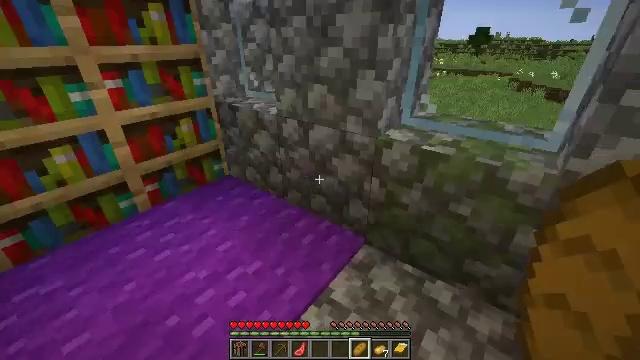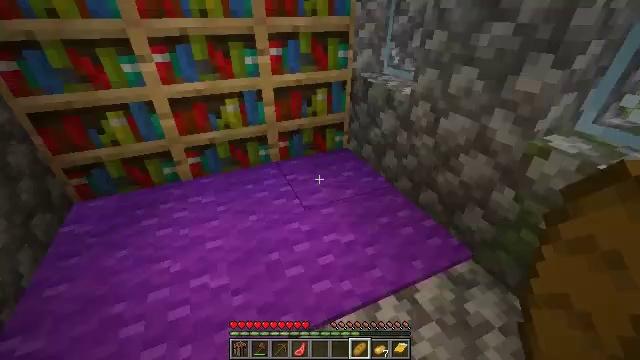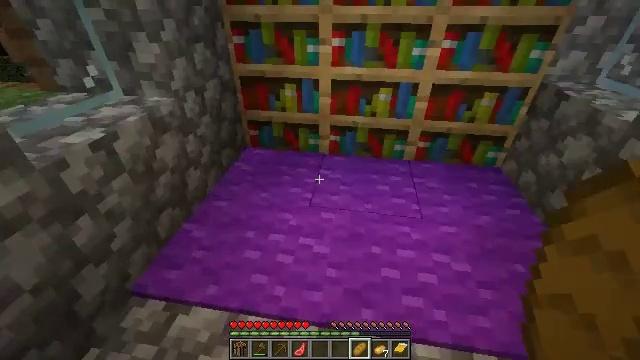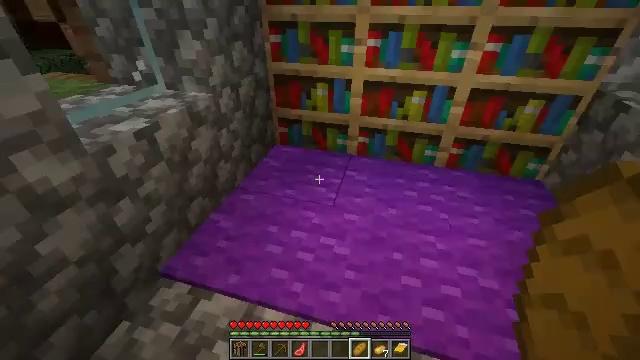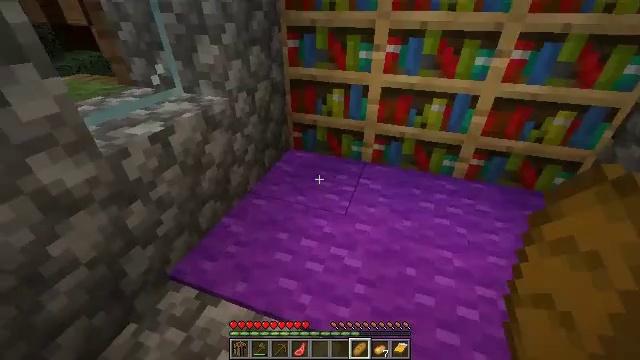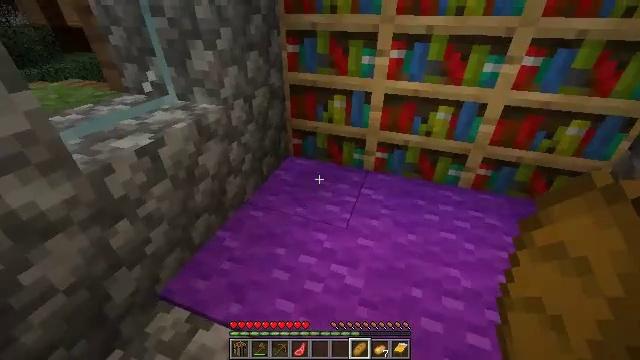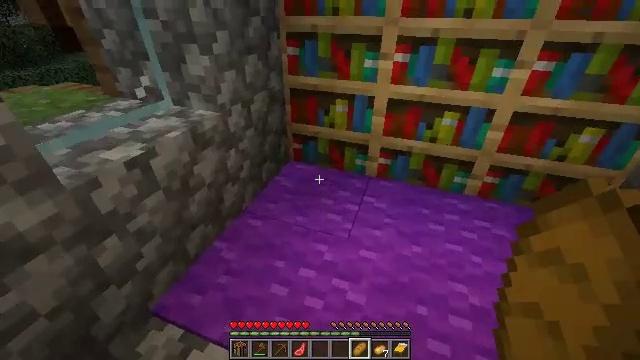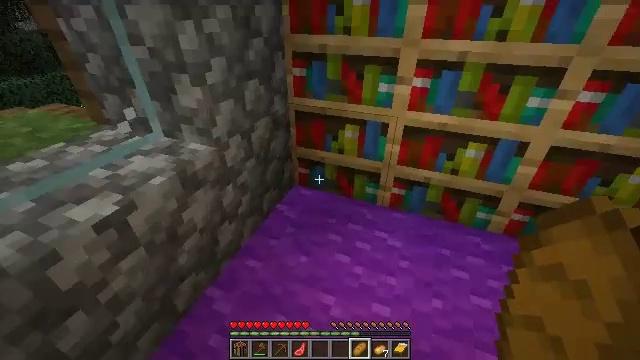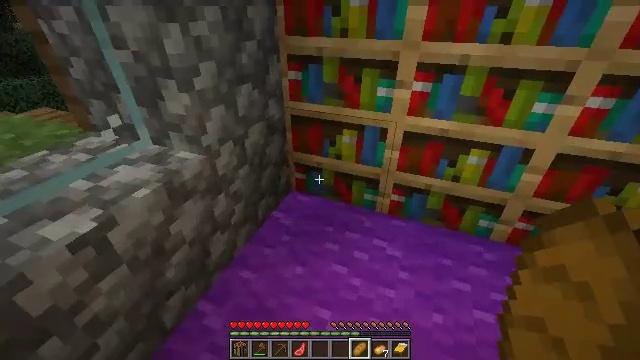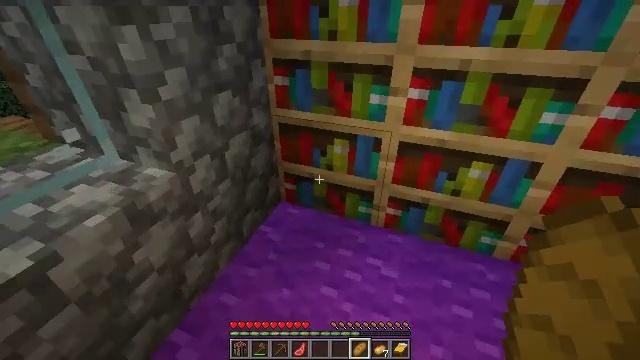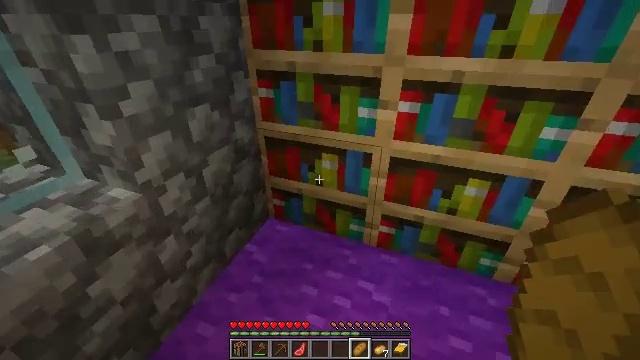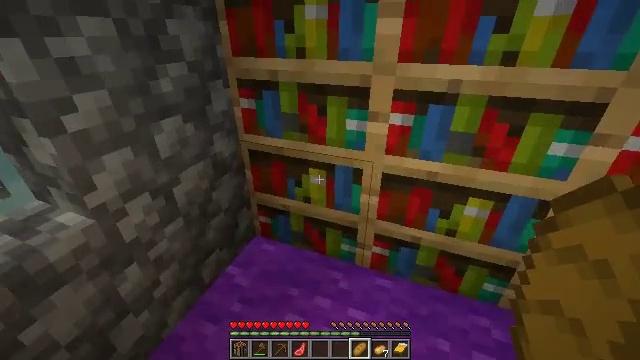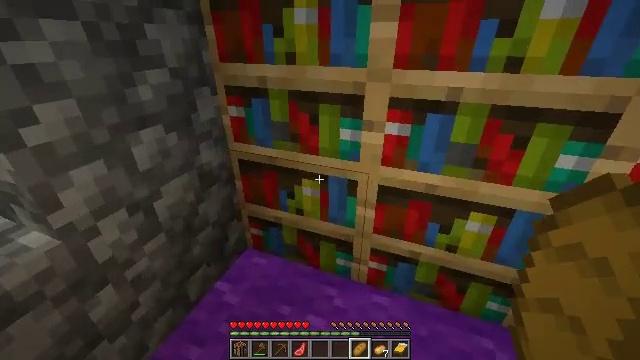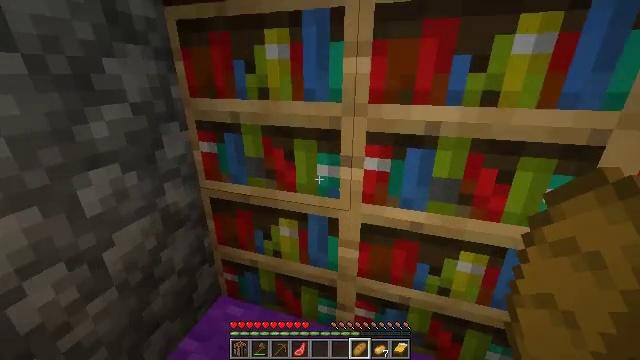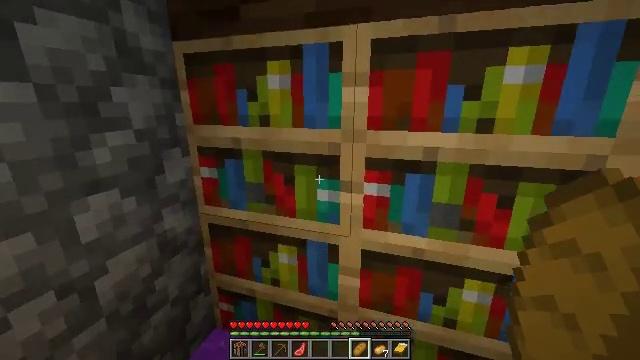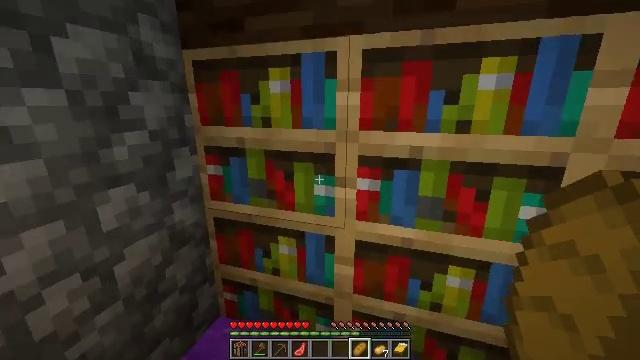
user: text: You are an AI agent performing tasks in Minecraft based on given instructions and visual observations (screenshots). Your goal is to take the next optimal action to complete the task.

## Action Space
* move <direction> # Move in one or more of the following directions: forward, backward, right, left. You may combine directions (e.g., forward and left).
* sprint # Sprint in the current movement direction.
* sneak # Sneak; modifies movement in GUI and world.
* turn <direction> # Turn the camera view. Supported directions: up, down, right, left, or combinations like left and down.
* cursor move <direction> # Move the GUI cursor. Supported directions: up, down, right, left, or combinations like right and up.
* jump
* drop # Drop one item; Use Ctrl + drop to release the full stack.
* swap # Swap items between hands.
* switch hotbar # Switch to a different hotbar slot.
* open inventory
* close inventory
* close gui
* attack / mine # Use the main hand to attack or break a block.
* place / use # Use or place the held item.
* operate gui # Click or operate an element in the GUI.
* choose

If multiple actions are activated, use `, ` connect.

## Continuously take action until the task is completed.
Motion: motion action
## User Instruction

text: Reclaim bookshelf materials.
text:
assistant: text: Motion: turn left and down
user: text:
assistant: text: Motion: turn left and down
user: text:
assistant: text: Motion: turn left
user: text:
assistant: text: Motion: move forward, turn left
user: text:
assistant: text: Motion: move forward
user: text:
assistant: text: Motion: move forward
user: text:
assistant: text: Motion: move forward, turn left
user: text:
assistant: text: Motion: move forward and move right
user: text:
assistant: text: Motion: move forward and move right
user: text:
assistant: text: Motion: move forward and move right, turn up
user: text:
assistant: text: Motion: move forward, turn up
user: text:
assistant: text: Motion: no_op
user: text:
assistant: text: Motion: turn right and up
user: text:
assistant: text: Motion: move back, turn up
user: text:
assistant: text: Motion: move back
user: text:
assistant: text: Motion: move back and move left
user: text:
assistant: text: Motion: move back and move left
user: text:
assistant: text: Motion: move back and move left, turn right
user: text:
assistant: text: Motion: move left, turn right
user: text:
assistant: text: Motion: turn right
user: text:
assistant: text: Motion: no_op
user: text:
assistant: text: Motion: no_op
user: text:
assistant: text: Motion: no_op
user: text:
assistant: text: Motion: no_op
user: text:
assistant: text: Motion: no_op
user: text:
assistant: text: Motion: no_op
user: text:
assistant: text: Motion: no_op
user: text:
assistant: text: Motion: turn right and up
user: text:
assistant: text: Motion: no_op
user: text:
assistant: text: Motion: no_op